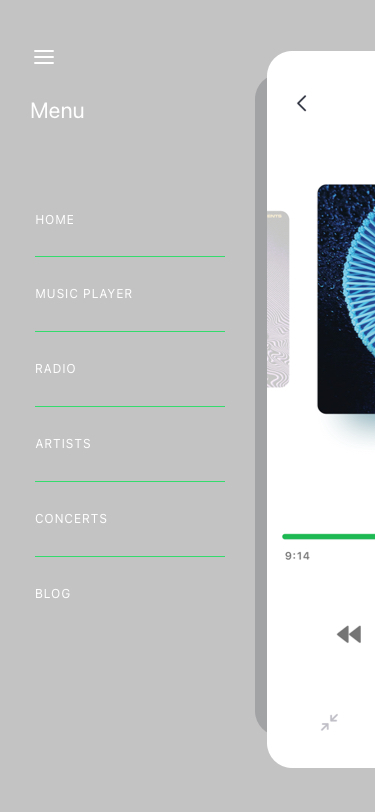
Text in this UI design:
BLOG
CONCERTS
ARTISTS
RADIO
MUSIC PLAYER
HOME
Menu